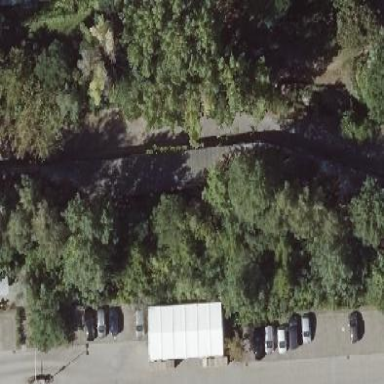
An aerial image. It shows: Group of garages.